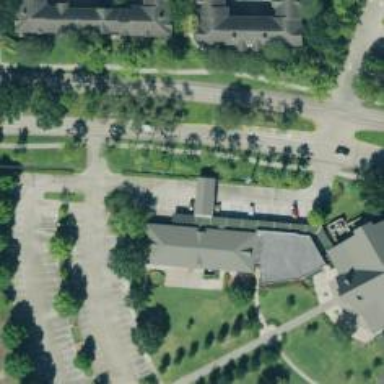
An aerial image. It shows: Parking space is available.